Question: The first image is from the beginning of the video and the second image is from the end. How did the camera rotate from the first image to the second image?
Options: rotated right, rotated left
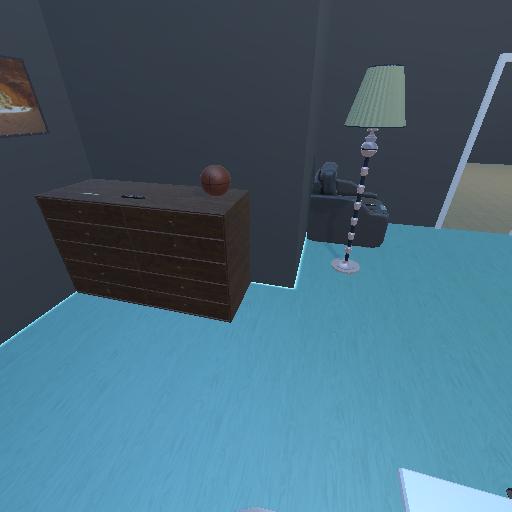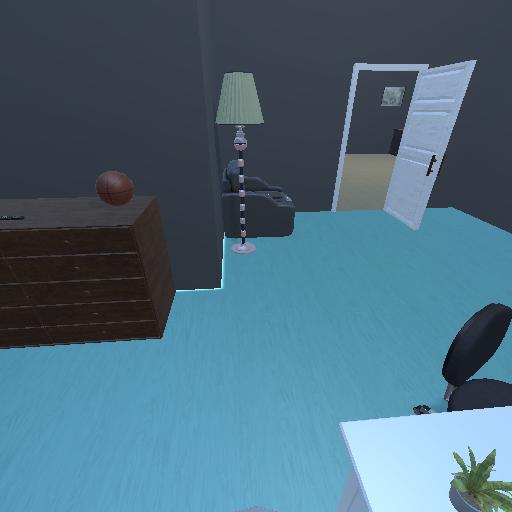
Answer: rotated right